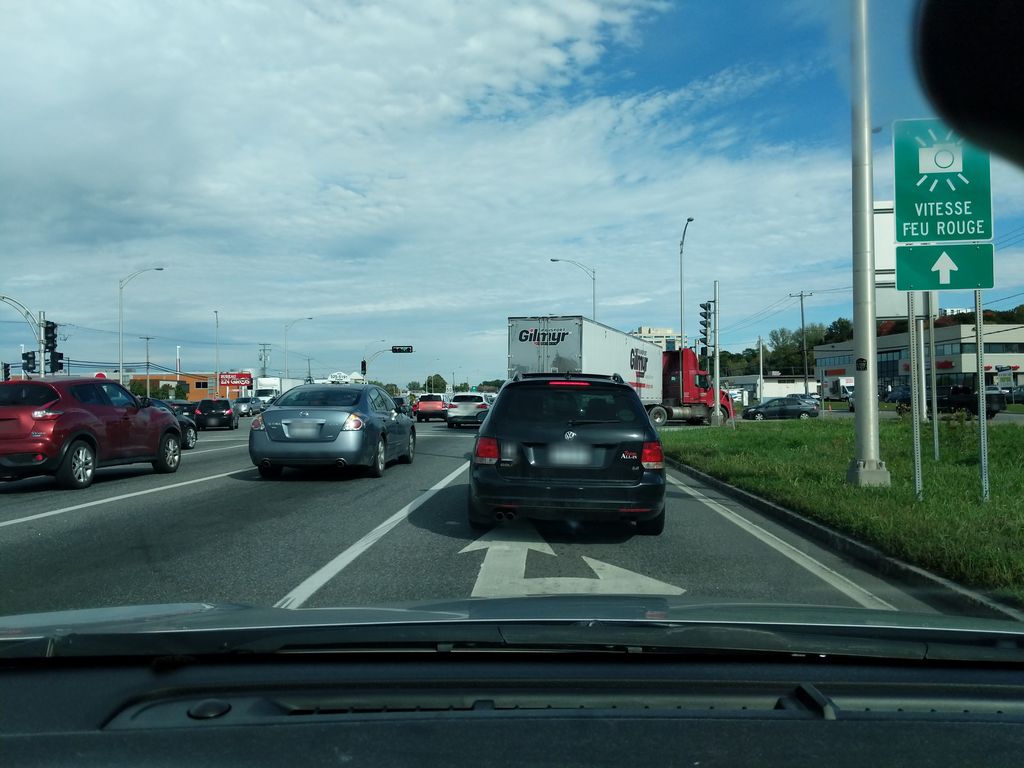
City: quebec_city